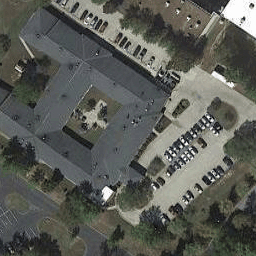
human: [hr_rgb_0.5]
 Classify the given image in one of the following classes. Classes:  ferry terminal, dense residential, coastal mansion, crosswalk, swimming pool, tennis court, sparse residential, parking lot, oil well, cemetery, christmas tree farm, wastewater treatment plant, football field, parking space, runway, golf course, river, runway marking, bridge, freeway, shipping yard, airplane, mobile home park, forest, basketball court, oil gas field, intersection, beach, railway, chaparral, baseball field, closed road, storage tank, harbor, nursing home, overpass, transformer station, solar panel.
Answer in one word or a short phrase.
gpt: nursing home